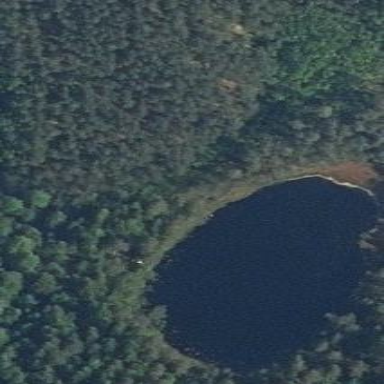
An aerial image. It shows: Pond surrounded by natural water.